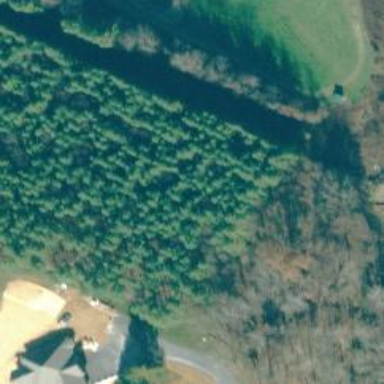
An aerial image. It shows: Evergreen woodland with needle-leaved trees.